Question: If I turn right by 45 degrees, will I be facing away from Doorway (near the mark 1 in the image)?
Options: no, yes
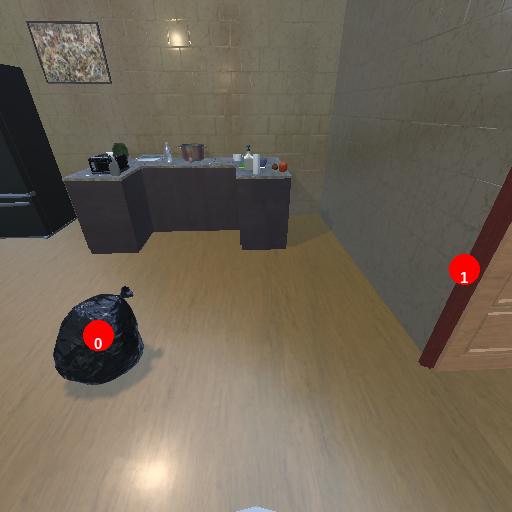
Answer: no